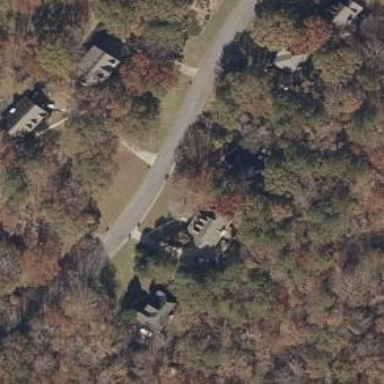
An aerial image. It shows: Residential road.